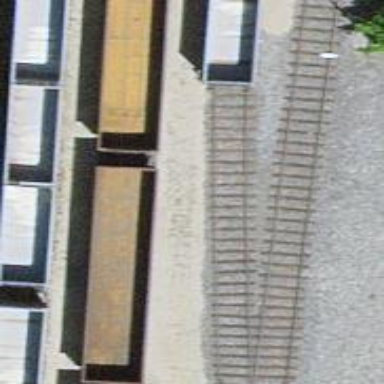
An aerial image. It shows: Railway switch.